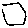
Label: hexagon